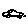
Label: car